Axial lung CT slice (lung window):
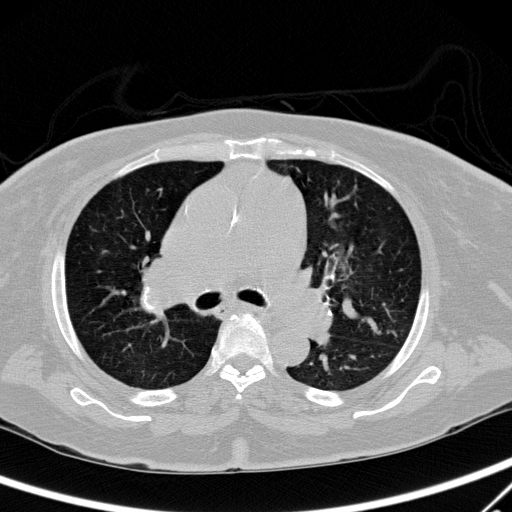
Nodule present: no